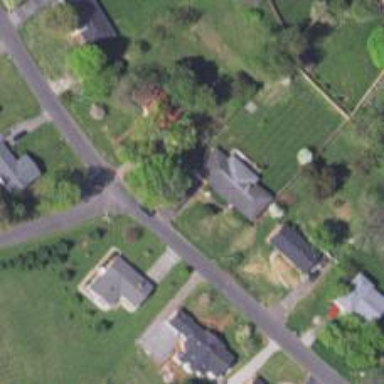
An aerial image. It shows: Neighborhood.